Question: Count the number of objects in the diagram.
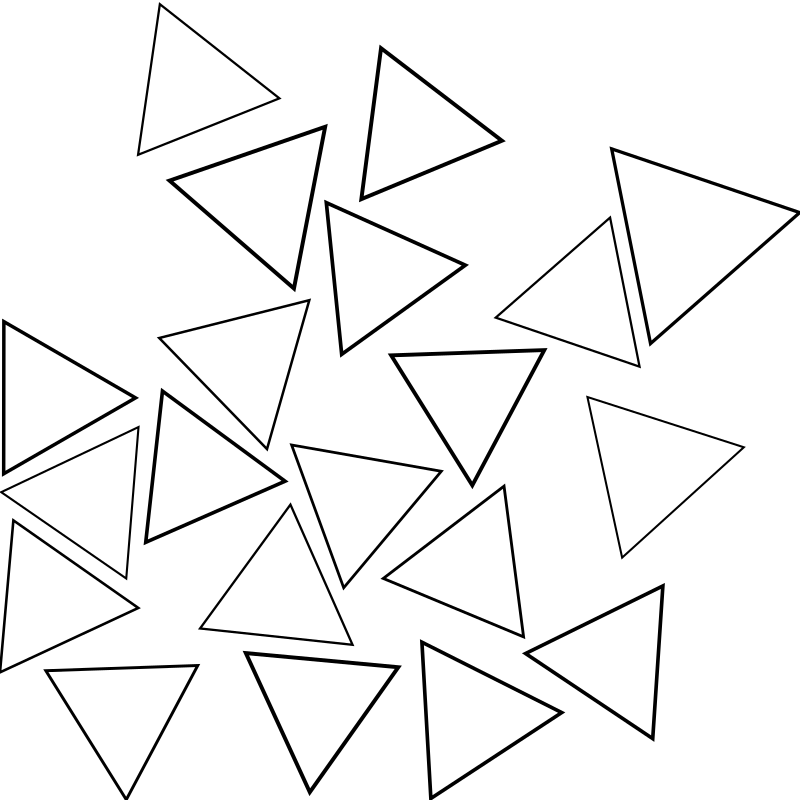
Answer: 20